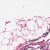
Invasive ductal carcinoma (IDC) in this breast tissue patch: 0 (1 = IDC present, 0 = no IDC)